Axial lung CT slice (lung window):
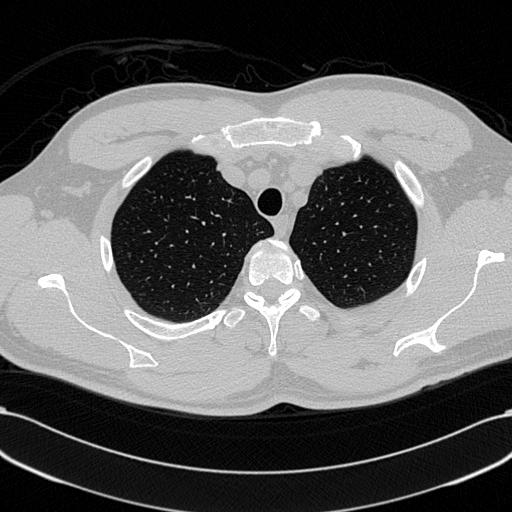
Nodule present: no